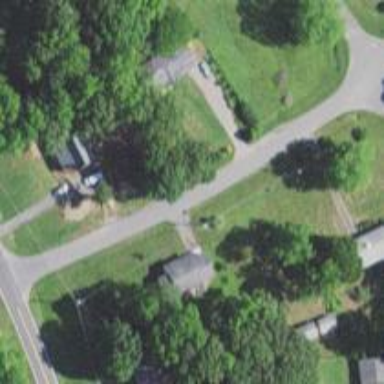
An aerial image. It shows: Driveway leading to service road.